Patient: sex M, age 74
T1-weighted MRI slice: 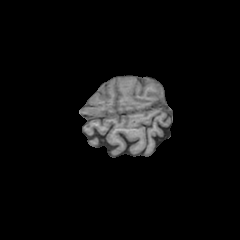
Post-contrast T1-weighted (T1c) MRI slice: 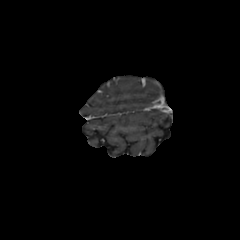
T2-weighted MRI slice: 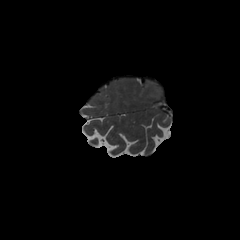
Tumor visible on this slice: no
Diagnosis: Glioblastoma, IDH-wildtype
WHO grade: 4